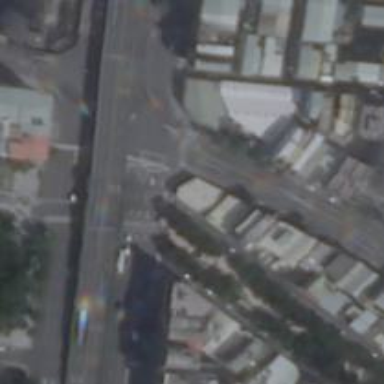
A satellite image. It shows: Marked road crossing.